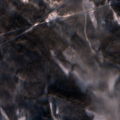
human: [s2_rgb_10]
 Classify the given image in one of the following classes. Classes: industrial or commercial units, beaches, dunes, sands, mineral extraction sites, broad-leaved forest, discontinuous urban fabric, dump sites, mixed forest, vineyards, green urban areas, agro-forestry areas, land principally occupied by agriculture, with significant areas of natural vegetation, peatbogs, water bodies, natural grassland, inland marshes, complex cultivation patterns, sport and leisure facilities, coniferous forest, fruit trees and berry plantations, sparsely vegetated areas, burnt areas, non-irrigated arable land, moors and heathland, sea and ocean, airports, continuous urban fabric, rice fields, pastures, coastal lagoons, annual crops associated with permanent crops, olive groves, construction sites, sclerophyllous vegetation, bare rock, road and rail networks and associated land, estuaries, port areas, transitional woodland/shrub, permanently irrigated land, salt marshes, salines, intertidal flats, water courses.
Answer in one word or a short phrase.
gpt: broad-leaved forest, coniferous forest, mixed forest, transitional woodland/shrub